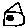
Label: house